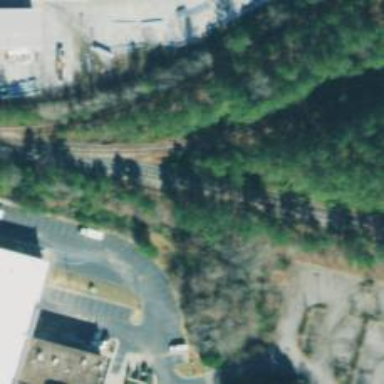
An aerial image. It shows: Disused railway spur line.